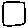
Label: square